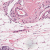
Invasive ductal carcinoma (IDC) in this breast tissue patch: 0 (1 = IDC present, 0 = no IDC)